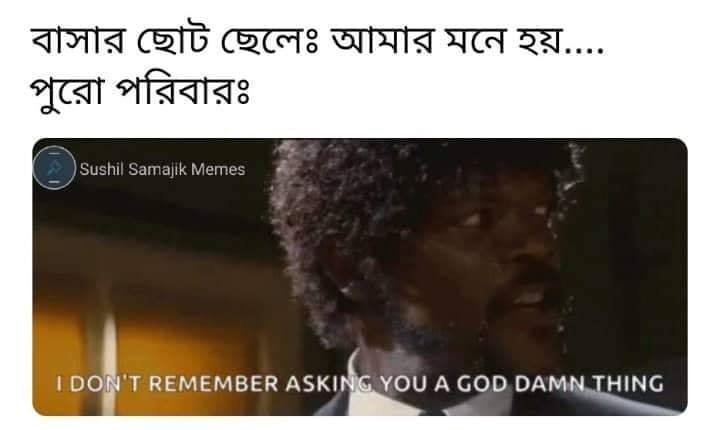
Caption: বাসার ছোট ছেলেঃ   আমার মনে হয় ...    পুরো পরিবারঃ    I DON'T REMEMBER ASKING YOU A GOD DAMN THING
Label: non-hate